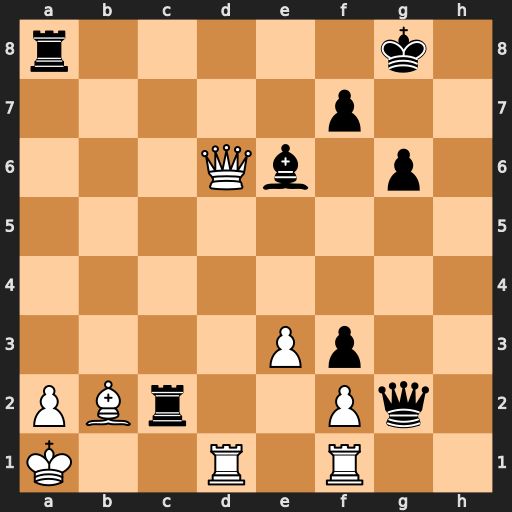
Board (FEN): r5k1/5p2/3Qb1p1/8/8/4Pp2/PBr2Pq1/K2R1R2
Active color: w
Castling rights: -
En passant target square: -
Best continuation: Qd8+ Rxd8 Rxd8+ Kh7 Rh8#